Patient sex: F
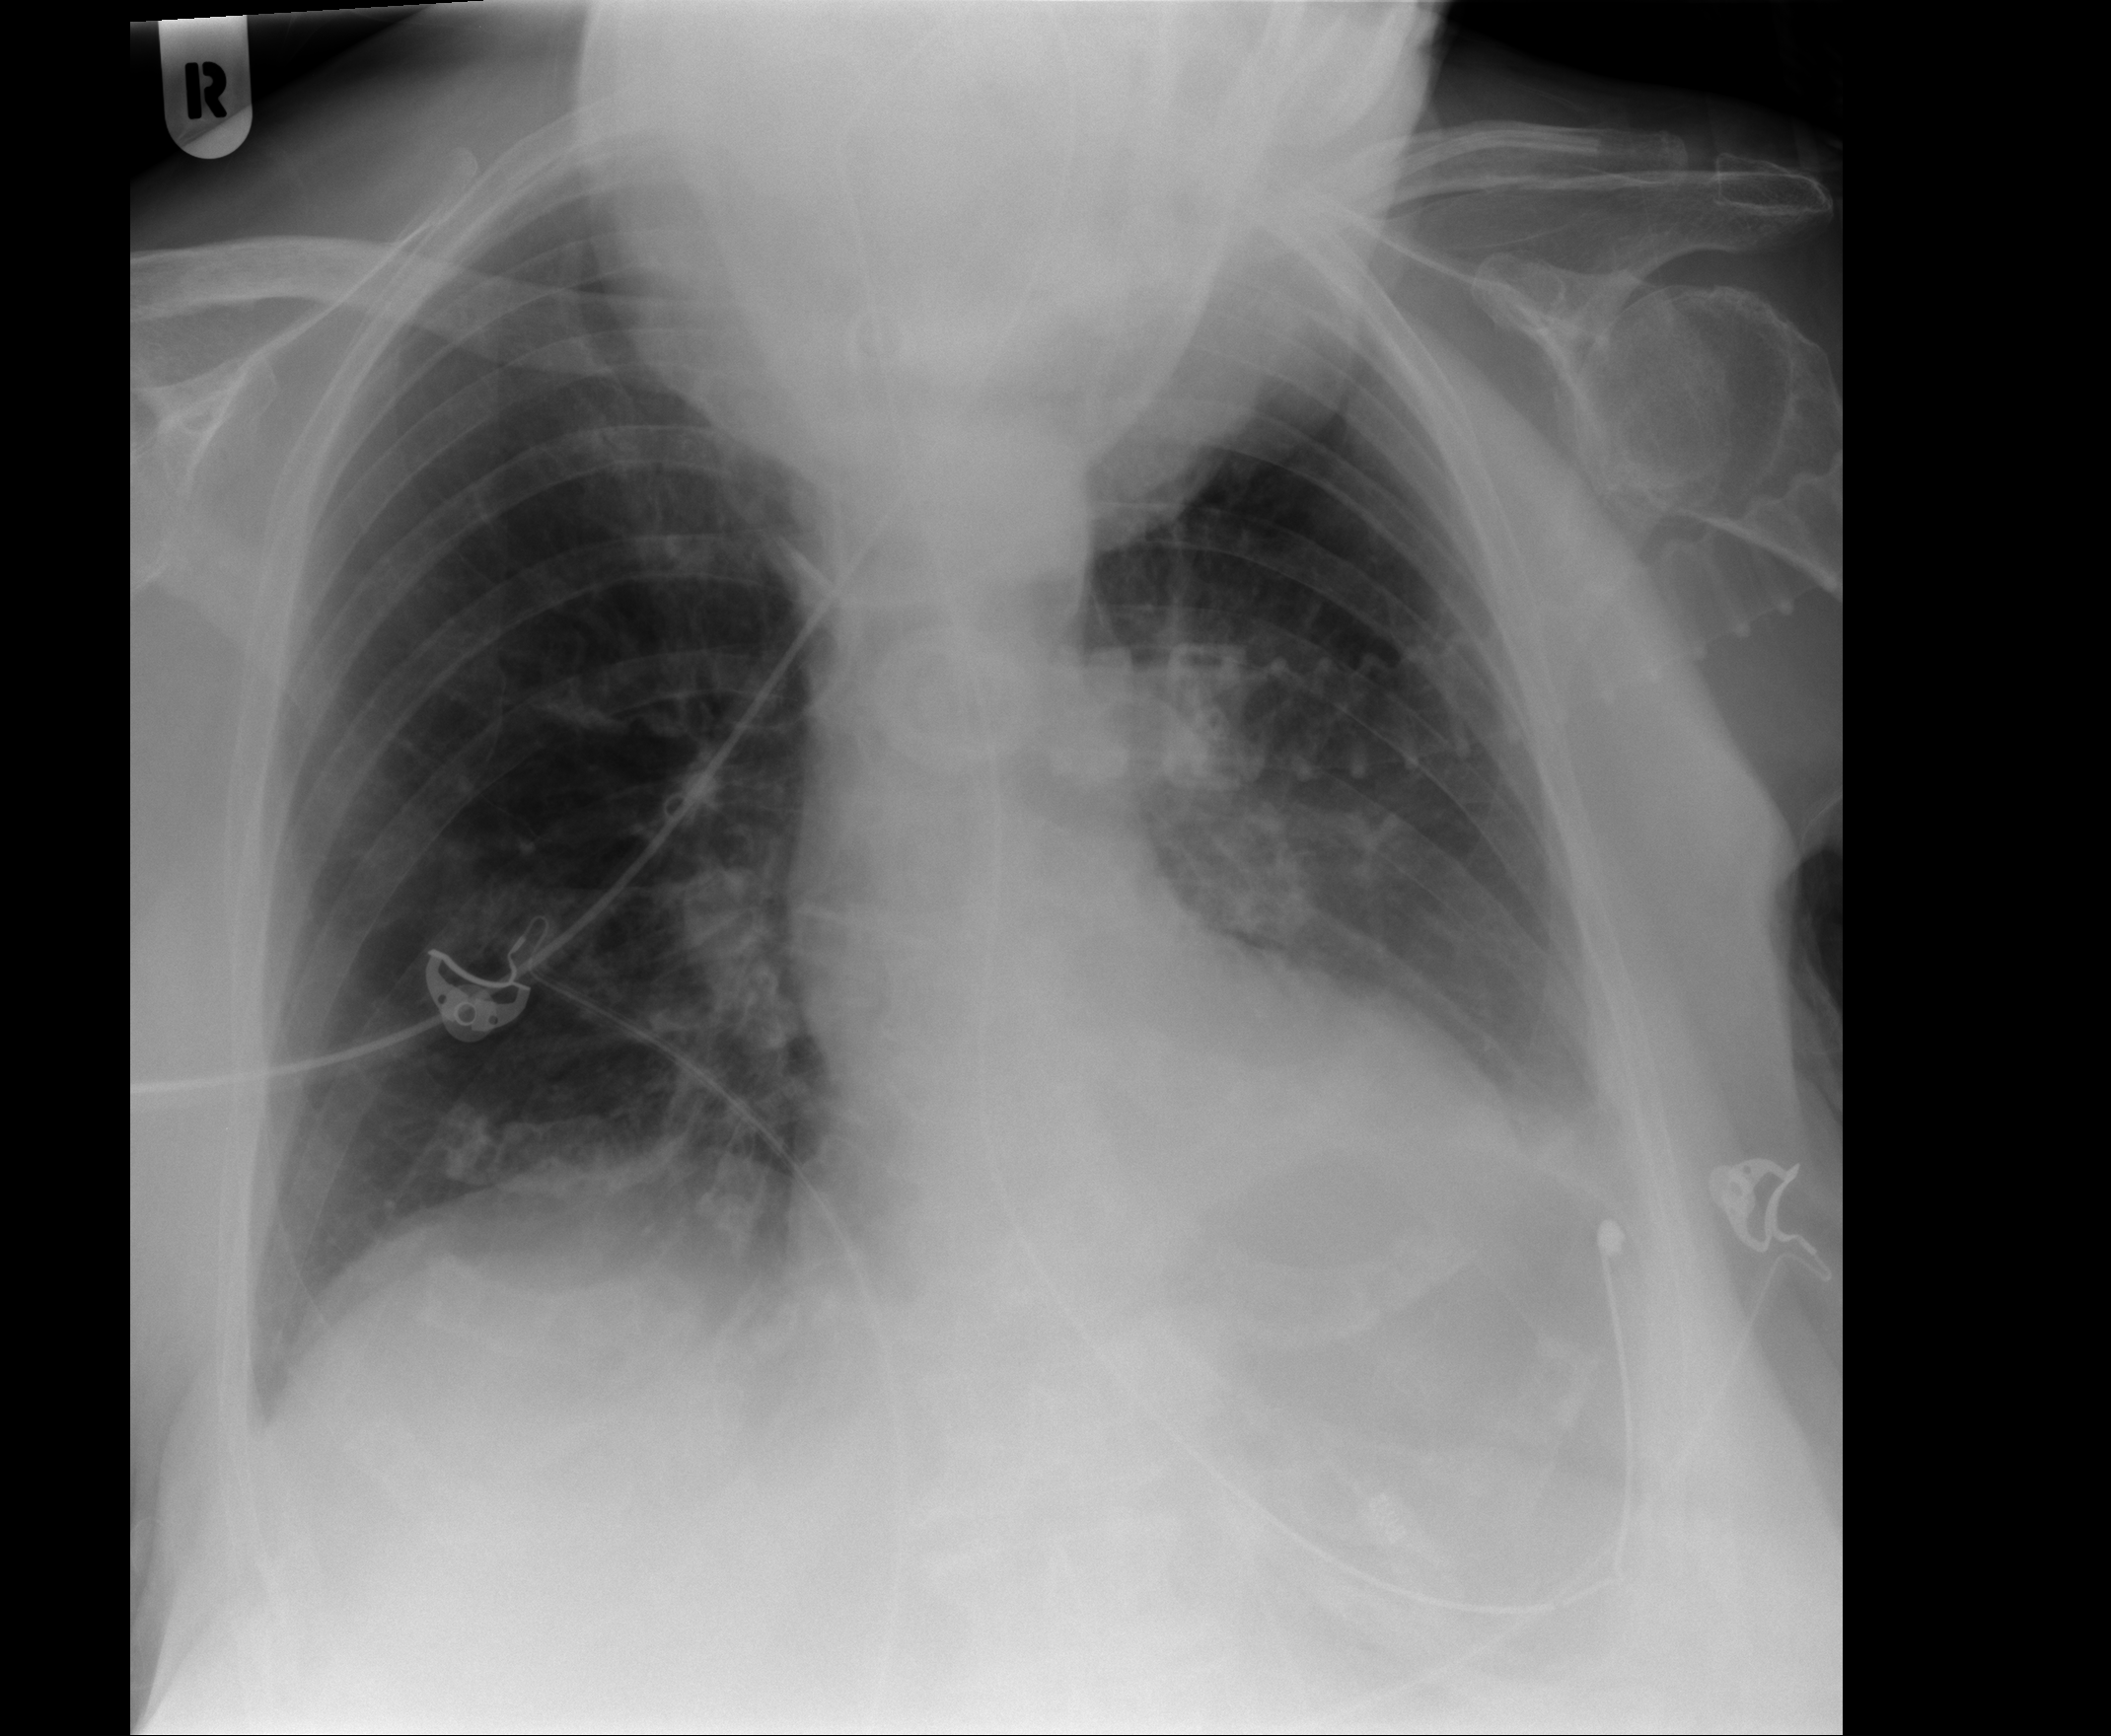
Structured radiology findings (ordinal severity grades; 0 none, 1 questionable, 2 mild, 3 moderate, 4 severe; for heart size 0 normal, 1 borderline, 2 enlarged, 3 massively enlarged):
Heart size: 0
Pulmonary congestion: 0
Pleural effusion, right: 0
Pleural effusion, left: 2
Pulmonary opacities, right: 0
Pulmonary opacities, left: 0
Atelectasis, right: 2
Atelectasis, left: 2